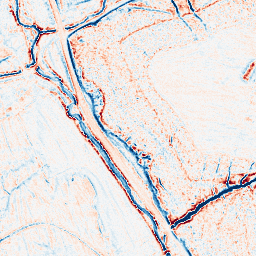
Category: edge_preserving
Decomposition family: anisotropic_diffusion
Decomposition parameters: iterations: 10
kappa: 50
gamma: 0.15
Upsampling method: bicubic
Upsampling parameters: scale: 2
Upsampling scale: 2